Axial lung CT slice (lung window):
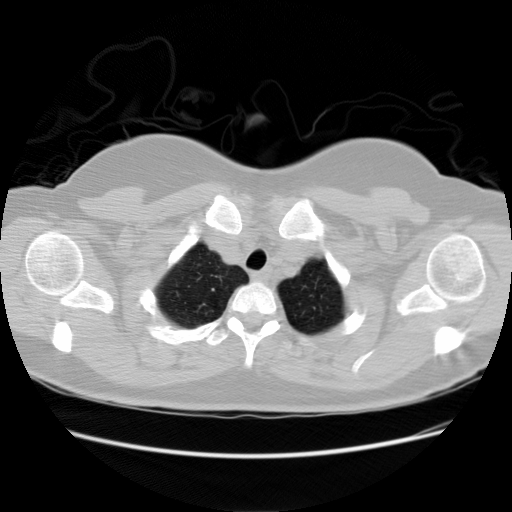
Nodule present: no